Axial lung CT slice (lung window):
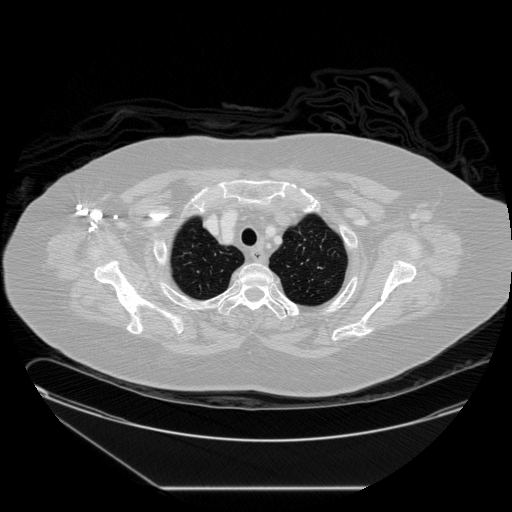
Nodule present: no